Interaction volume radius: 5 \u00c5
Interaction volume height: 20 \u00c5
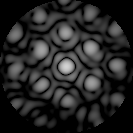
Disorder parameter: 0.331